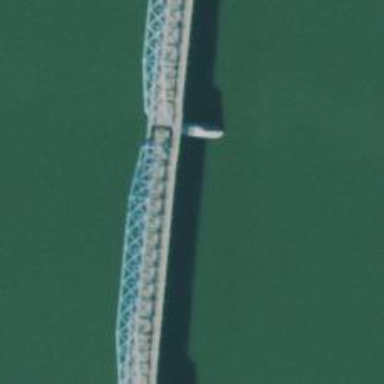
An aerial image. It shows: Path on truss bridge.